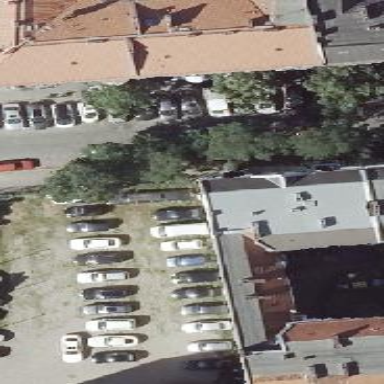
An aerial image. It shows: Apartment building with double saltbox roof shape.